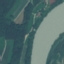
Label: River